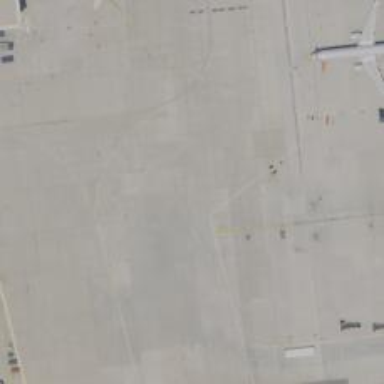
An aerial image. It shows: Image of taxiway at airport.